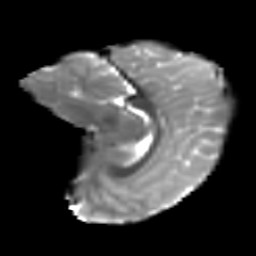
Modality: T2w
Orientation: sagittal
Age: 11
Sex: female
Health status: ill
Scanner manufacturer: ge
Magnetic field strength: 3 T
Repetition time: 6.752 s
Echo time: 0.079 s